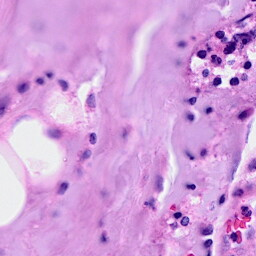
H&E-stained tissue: Breast